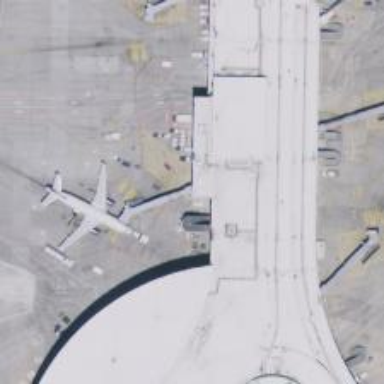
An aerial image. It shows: Airport gate.